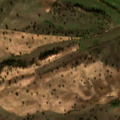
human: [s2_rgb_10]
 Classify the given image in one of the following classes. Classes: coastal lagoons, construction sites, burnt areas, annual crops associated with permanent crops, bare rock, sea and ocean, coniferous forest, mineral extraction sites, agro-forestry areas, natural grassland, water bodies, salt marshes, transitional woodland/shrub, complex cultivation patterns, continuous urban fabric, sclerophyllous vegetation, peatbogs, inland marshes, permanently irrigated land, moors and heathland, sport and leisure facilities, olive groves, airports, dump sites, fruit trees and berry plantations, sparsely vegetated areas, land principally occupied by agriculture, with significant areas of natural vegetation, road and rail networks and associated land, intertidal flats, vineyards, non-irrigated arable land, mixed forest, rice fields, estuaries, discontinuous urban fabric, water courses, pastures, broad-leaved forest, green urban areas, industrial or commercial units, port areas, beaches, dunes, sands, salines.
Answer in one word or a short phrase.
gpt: non-irrigated arable land, agro-forestry areas